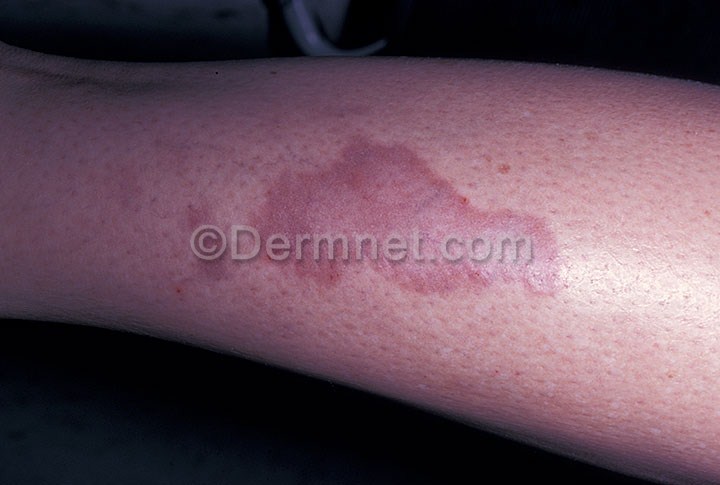
Disease: Systemic Disease